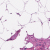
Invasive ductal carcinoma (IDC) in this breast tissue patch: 0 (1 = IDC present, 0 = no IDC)